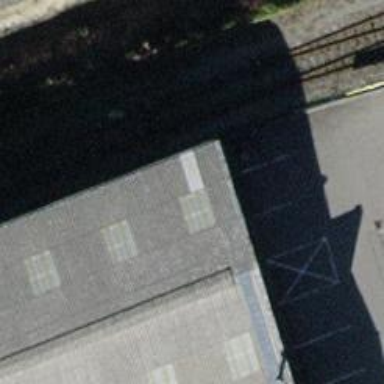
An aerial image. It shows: Railway switch.